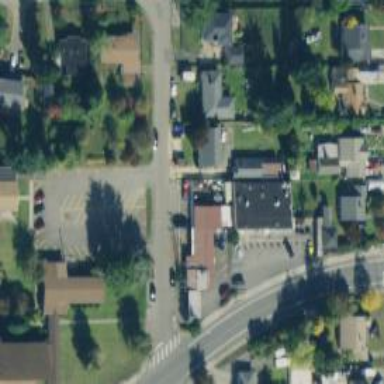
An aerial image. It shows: Convenience shop.